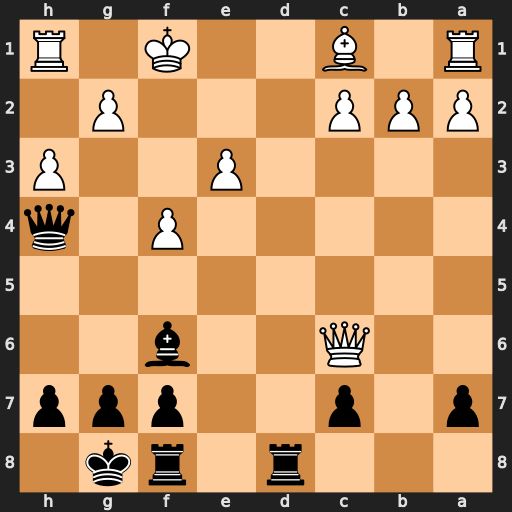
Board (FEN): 3r1rk1/p1p2ppp/2Q2b2/8/5P1q/4P2P/PPP3P1/R1B2K1R
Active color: b
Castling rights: -
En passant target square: -
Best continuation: Rd1+ Ke2 Rxh1